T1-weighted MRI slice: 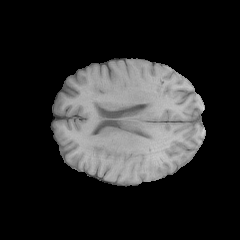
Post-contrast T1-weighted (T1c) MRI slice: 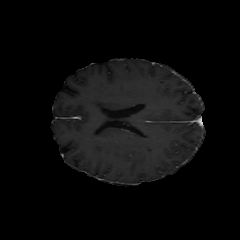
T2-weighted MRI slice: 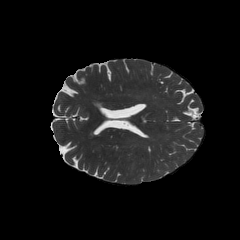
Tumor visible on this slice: no